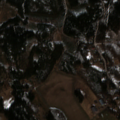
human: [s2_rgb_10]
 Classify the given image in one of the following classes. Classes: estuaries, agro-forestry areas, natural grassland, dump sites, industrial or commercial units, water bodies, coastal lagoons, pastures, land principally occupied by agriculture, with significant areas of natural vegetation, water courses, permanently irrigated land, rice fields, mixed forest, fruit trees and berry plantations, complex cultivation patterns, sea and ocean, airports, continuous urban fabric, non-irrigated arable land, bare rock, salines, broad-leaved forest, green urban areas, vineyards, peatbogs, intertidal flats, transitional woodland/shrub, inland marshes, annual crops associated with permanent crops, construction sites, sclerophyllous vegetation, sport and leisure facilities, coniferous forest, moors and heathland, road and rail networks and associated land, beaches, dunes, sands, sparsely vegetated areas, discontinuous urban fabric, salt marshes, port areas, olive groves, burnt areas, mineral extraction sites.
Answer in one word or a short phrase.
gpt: discontinuous urban fabric, mineral extraction sites, land principally occupied by agriculture, with significant areas of natural vegetation, broad-leaved forest, coniferous forest, mixed forest, transitional woodland/shrub